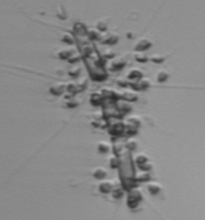
Label: Chaetoceros_didymus_TAG_external_flagellate